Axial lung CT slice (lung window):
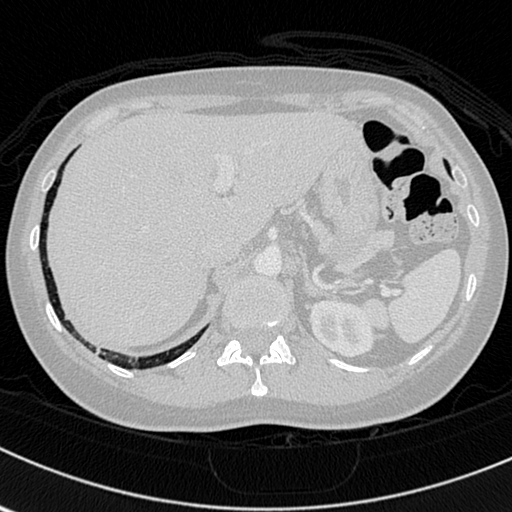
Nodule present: no